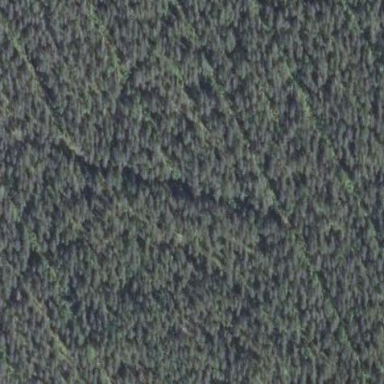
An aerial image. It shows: Woodland with needle-leaved trees.